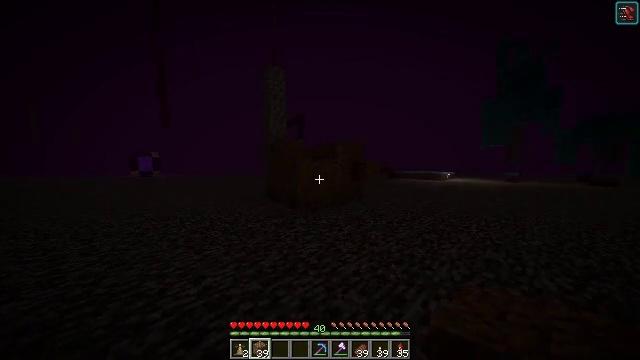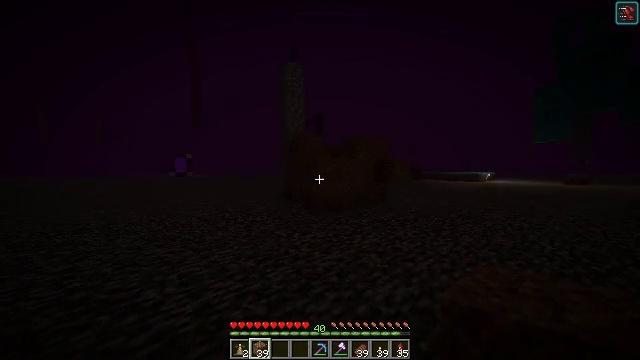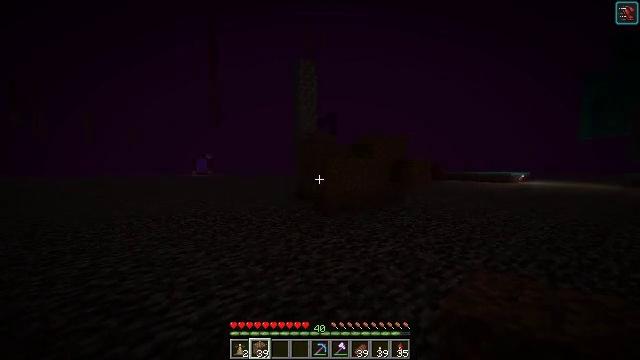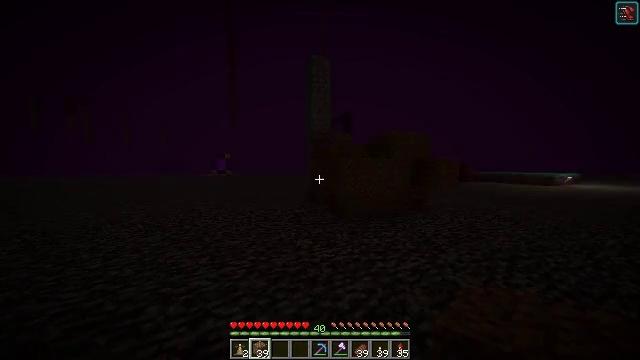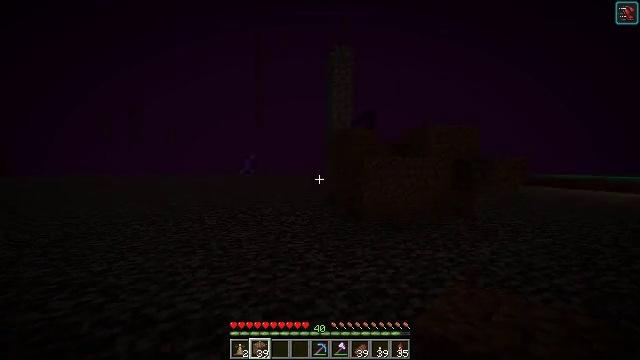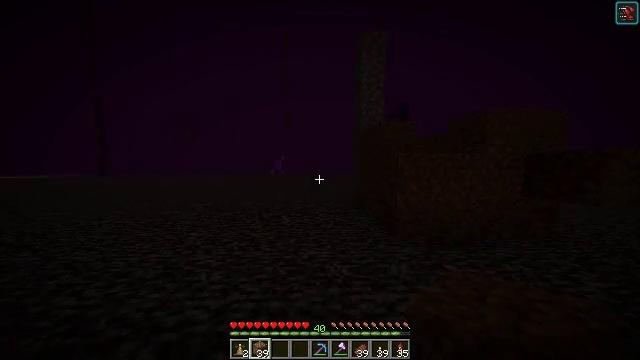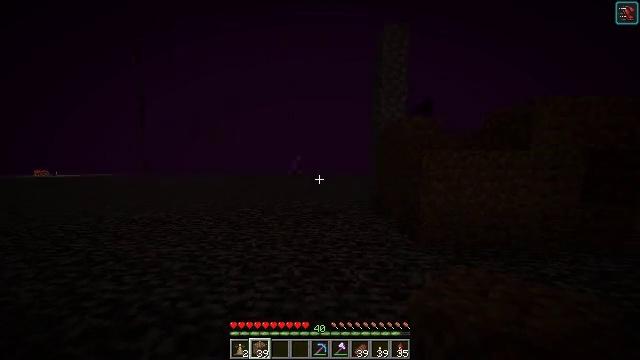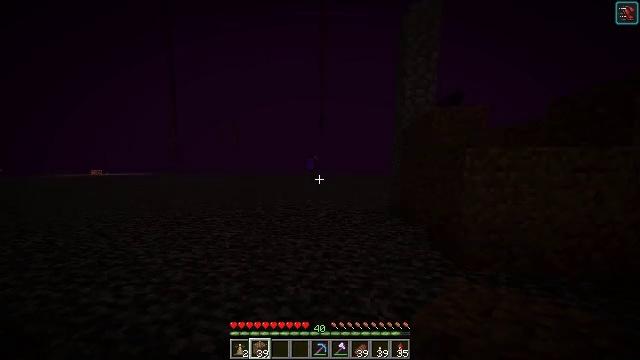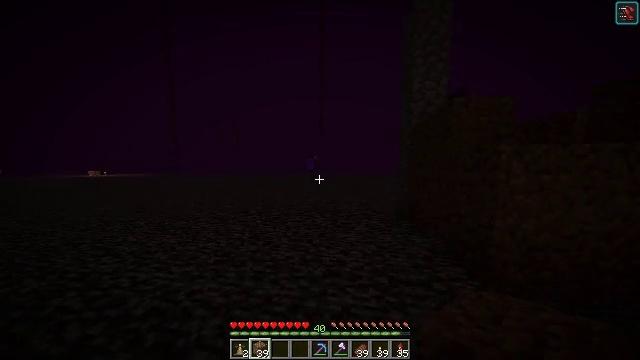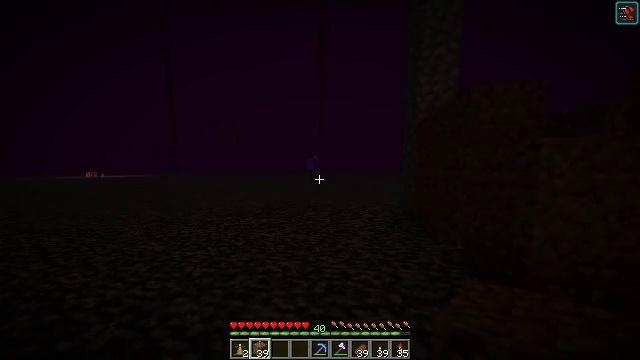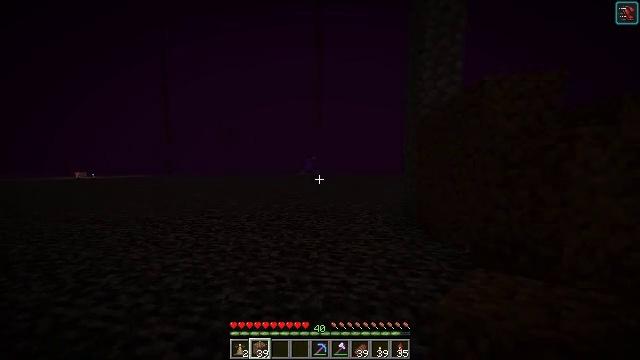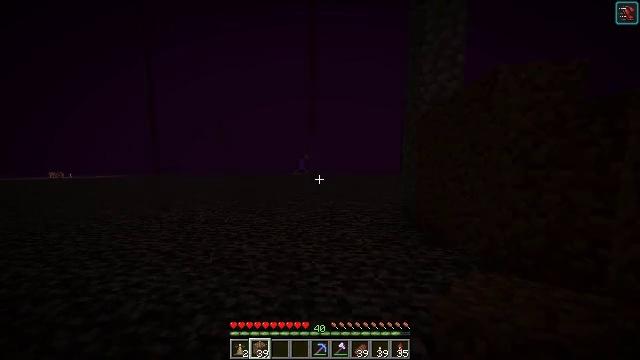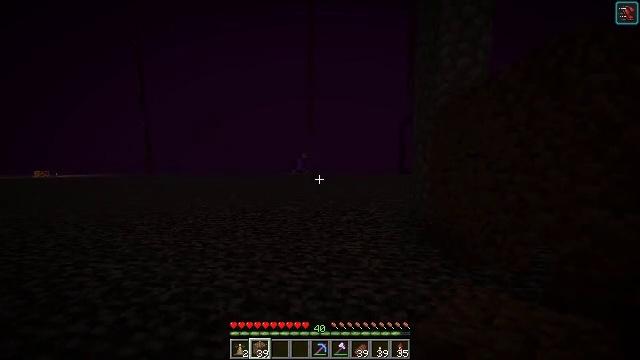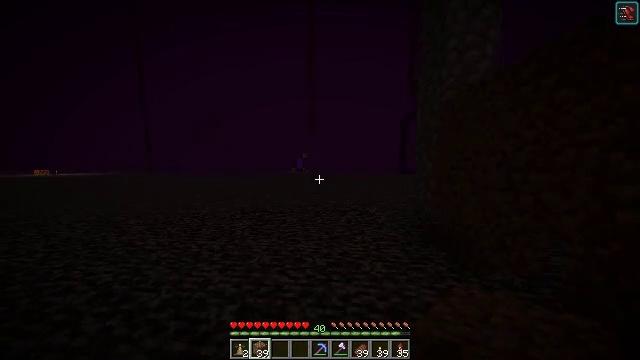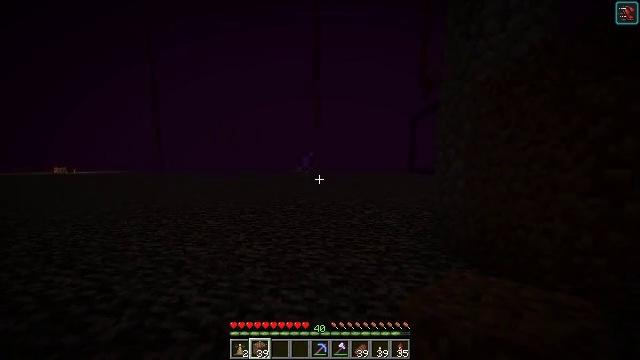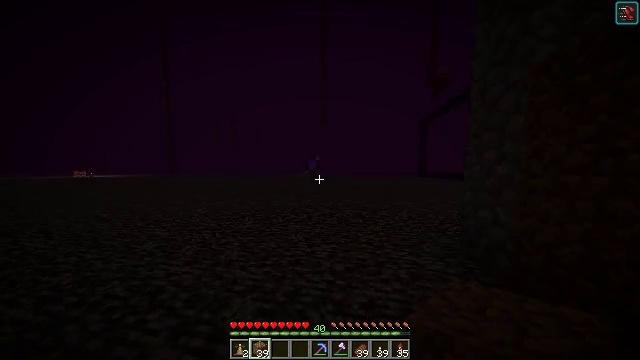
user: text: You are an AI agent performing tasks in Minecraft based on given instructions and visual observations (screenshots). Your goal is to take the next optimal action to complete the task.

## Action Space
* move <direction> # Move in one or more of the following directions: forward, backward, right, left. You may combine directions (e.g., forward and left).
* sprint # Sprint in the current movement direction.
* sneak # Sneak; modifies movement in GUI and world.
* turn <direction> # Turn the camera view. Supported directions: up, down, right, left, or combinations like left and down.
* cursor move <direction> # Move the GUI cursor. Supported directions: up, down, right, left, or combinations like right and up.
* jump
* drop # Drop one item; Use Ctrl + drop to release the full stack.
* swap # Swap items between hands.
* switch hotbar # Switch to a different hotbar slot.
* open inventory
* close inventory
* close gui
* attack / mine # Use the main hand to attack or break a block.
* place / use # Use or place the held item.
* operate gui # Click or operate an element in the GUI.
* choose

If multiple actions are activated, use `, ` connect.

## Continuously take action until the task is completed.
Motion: motion action
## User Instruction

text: Remove a potato from the inventory.
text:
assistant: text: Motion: move forward, turn left
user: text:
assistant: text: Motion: move forward, turn left
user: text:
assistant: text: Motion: move forward, turn left
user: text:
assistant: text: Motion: move forward, turn left
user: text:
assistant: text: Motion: move forward, turn left
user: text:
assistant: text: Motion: move forward, turn left
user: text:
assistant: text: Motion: move forward, turn left
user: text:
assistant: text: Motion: move forward
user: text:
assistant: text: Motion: move forward
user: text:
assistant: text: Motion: move forward
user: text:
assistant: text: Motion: move forward, turn right
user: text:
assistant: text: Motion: move forward
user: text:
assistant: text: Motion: move forward
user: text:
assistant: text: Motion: move forward, turn left
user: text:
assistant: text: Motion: move forward, turn left and up
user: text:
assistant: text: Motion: move forward, turn up
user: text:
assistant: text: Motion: move forward, turn up
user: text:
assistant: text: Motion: move forward
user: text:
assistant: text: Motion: move forward, turn down
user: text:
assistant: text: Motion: move forward
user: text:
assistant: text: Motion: move forward
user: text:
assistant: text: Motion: move forward, turn left and down
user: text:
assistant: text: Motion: move forward
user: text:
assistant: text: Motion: move forward
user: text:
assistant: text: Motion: move forward
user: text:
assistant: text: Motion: move forward
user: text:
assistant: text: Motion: move forward
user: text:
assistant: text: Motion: move forward
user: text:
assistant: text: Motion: move forward
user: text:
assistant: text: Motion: move forward